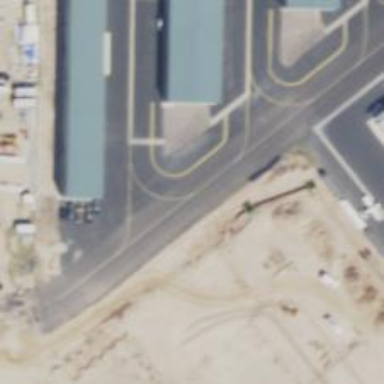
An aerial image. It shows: View of taxiway at the airport.